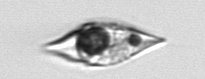
Label: Amphidinium